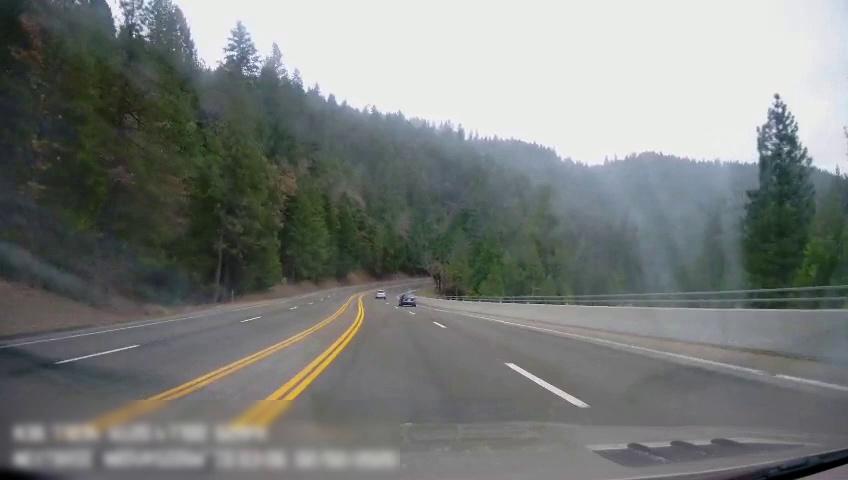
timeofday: Day
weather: Cloudy
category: Drivable Space
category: Vehicles | Car
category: Vehicles | Car
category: Lanes | Alternate Lane
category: Lanes | Alternate Lane
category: Lanes | Alternate Lane
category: Lanes | Current Lane
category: Lanes | Current Lane
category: Lanes | Alternate Lane